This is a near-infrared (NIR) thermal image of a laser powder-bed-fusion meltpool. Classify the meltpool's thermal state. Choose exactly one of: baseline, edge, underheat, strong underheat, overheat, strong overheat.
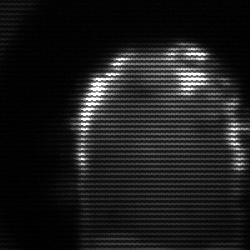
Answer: baseline